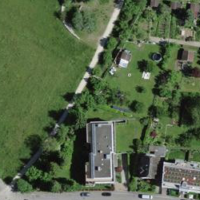
EUNIS habitat code: 53
Species observed at this site:
Hyacinthoides non-scripta